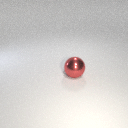
large red metal sphere